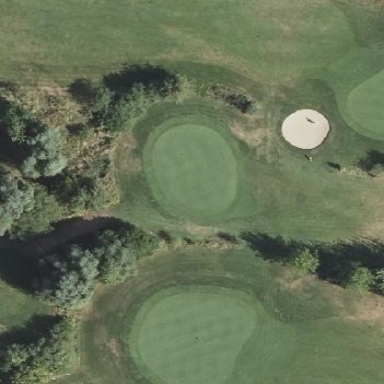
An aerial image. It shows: Golf green.